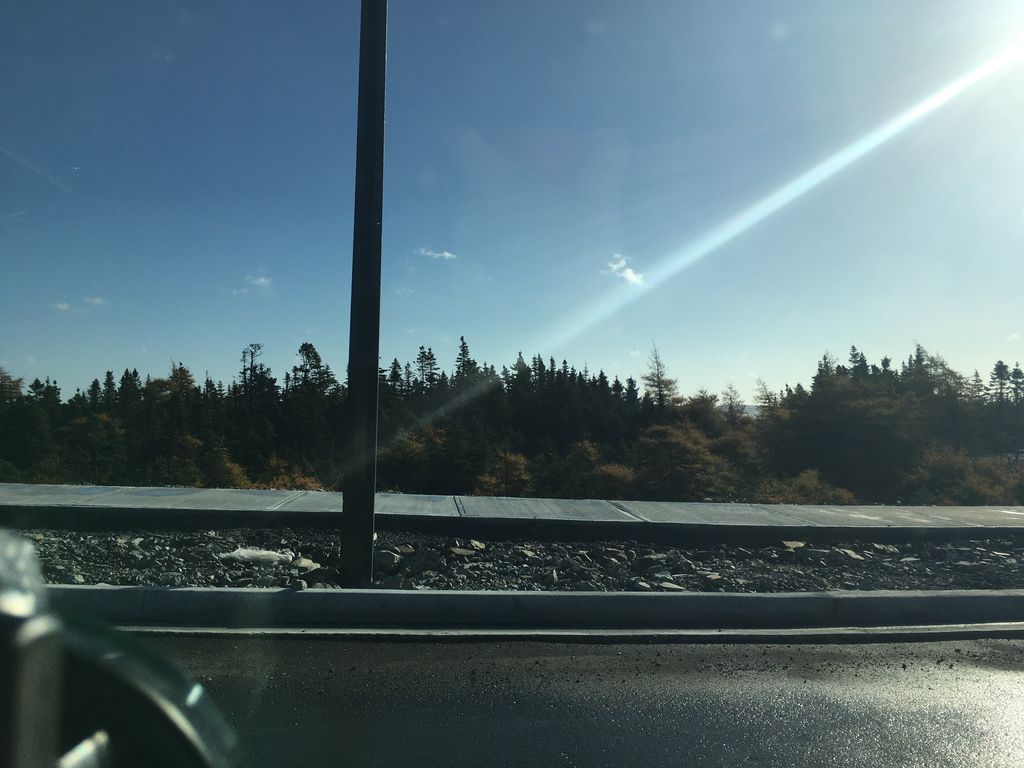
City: st_johns